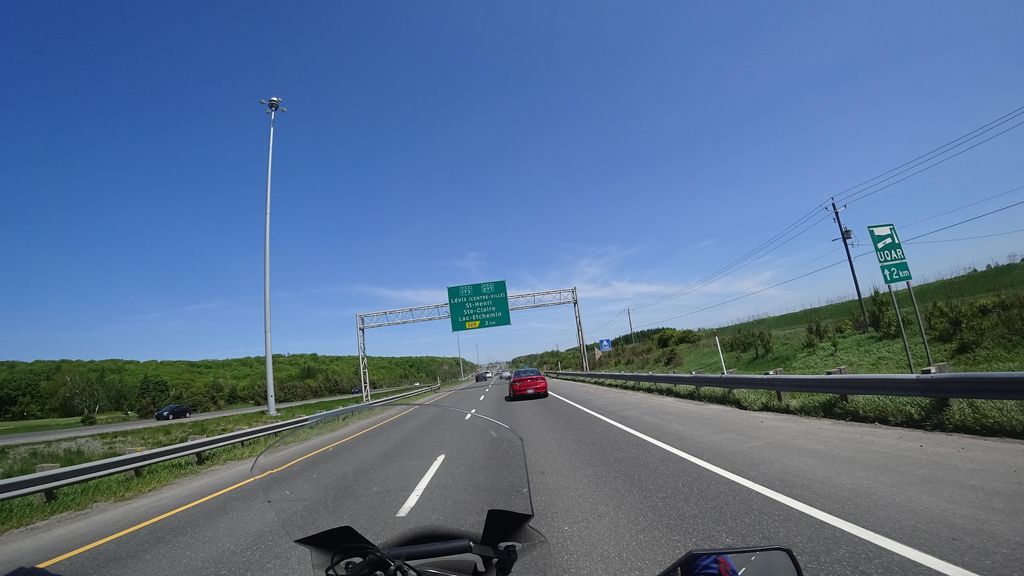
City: quebec_city